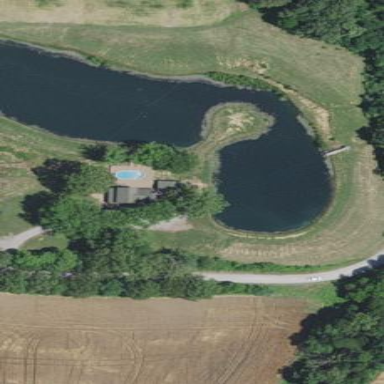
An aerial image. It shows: Serene pond surrounded by nature.